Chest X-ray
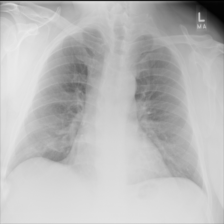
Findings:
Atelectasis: negative
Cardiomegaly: negative
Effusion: negative
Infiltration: positive
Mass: negative
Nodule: negative
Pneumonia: negative
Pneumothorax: negative
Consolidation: negative
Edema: negative
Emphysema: negative
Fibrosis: negative
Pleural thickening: negative
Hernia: negative